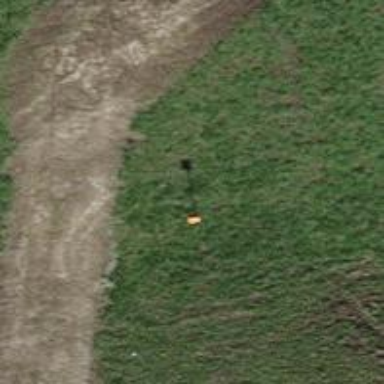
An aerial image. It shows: Aerial marker colored orange.